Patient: sex M, age 58
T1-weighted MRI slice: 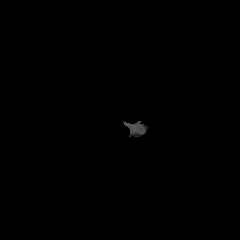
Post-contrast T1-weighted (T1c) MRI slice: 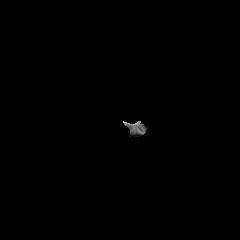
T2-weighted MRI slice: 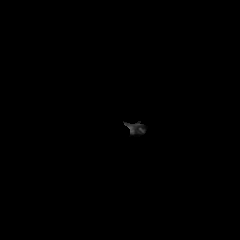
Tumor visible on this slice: no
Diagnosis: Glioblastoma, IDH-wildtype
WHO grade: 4